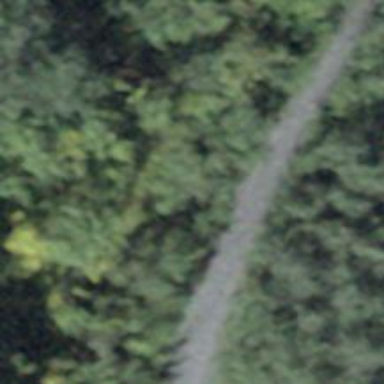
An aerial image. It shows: Track with earth surface. The track is classified as grade4.